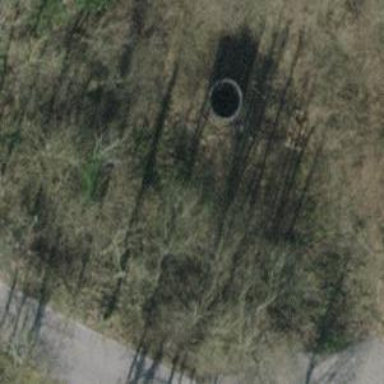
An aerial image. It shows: Culvert tunnel.